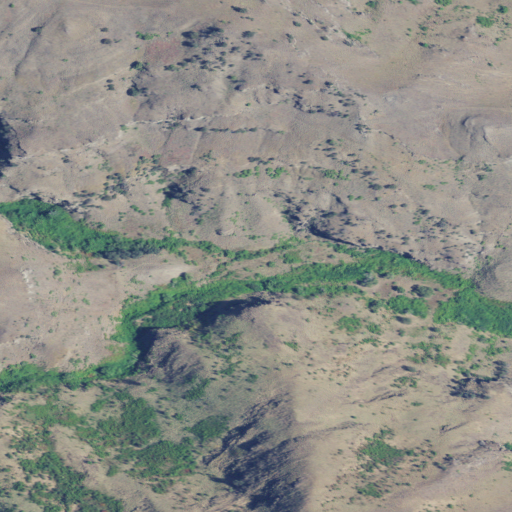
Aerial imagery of valley in Oregon named Buckpasture Gulch containing grassland and shrub